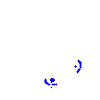
Particle: pion